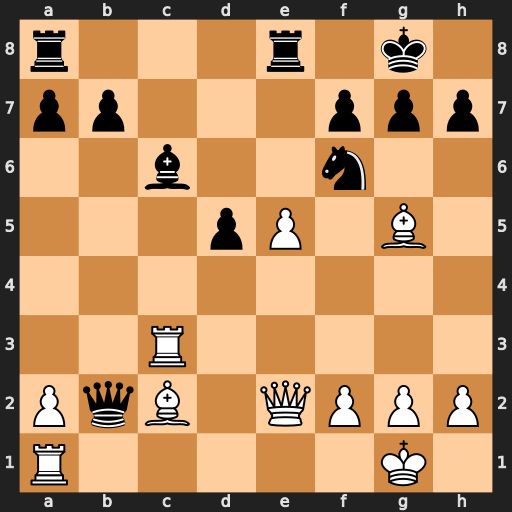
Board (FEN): r3r1k1/pp3ppp/2b2n2/3pP1B1/8/2R5/PqB1QPPP/R5K1
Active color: w
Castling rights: -
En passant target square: -
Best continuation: Bxh7+ Nxh7 Qxb2